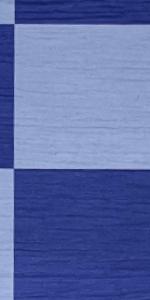
Label: Empty